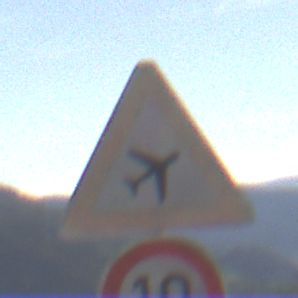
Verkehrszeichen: FlugbetriebLinks
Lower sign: Geschwindigkeit10
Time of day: MorningAfternoon
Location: Outdoor (RoadRail)
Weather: PartlyCloudy
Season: NotSpecified
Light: Natural